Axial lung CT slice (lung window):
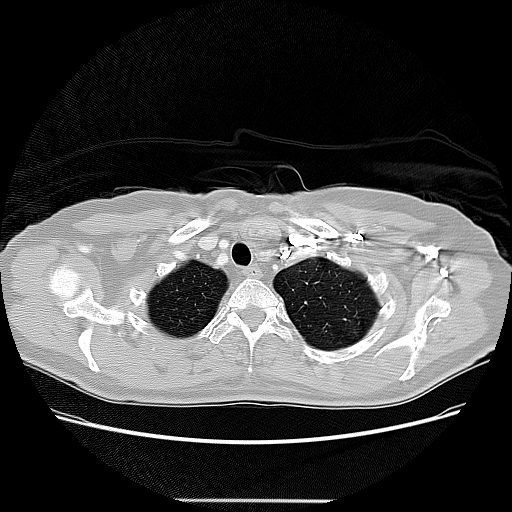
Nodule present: no